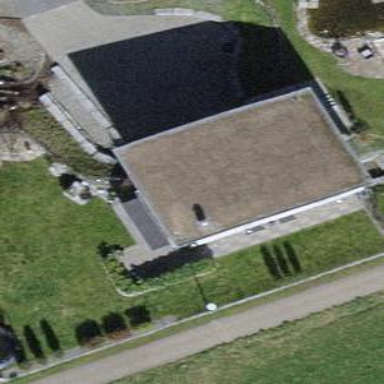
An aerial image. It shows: Flat-roofed building.